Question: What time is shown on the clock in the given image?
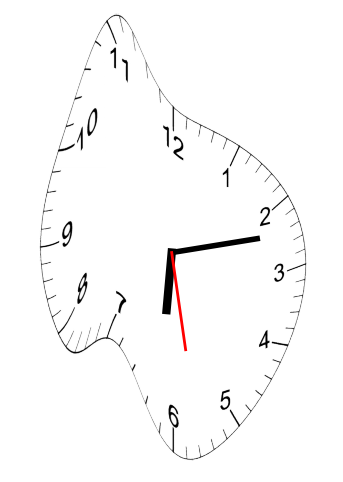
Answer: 06:12:28